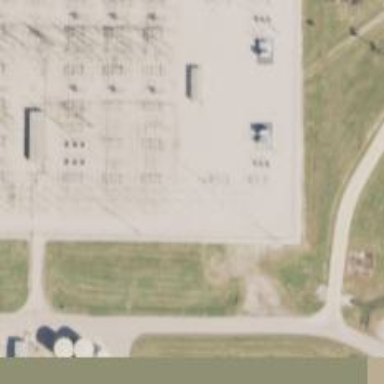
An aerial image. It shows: Switch used for power control.